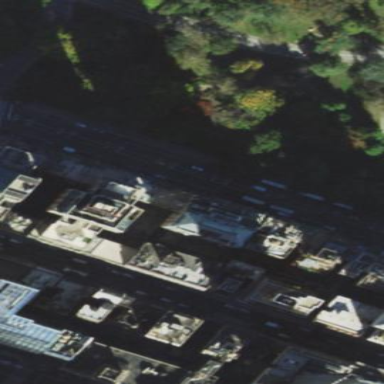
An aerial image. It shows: Hotel building.